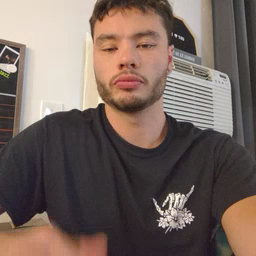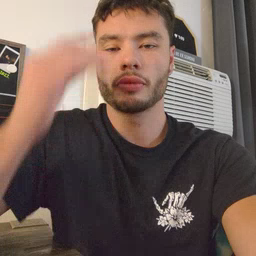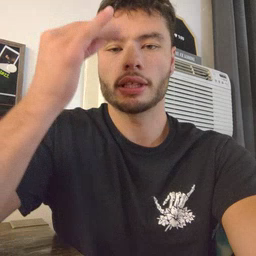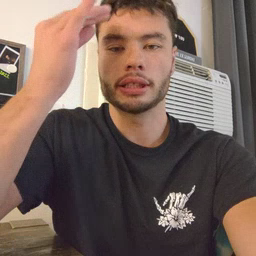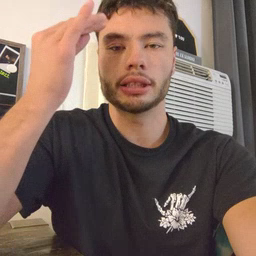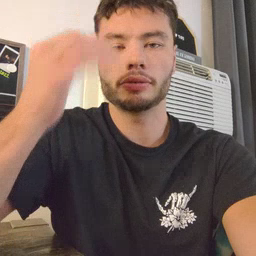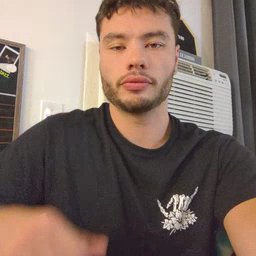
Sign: think